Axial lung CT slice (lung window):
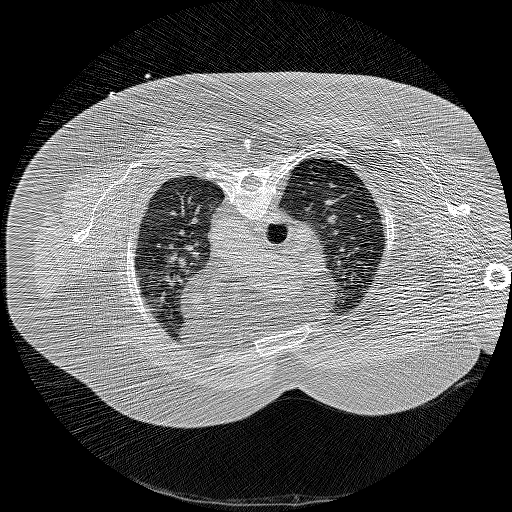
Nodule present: no